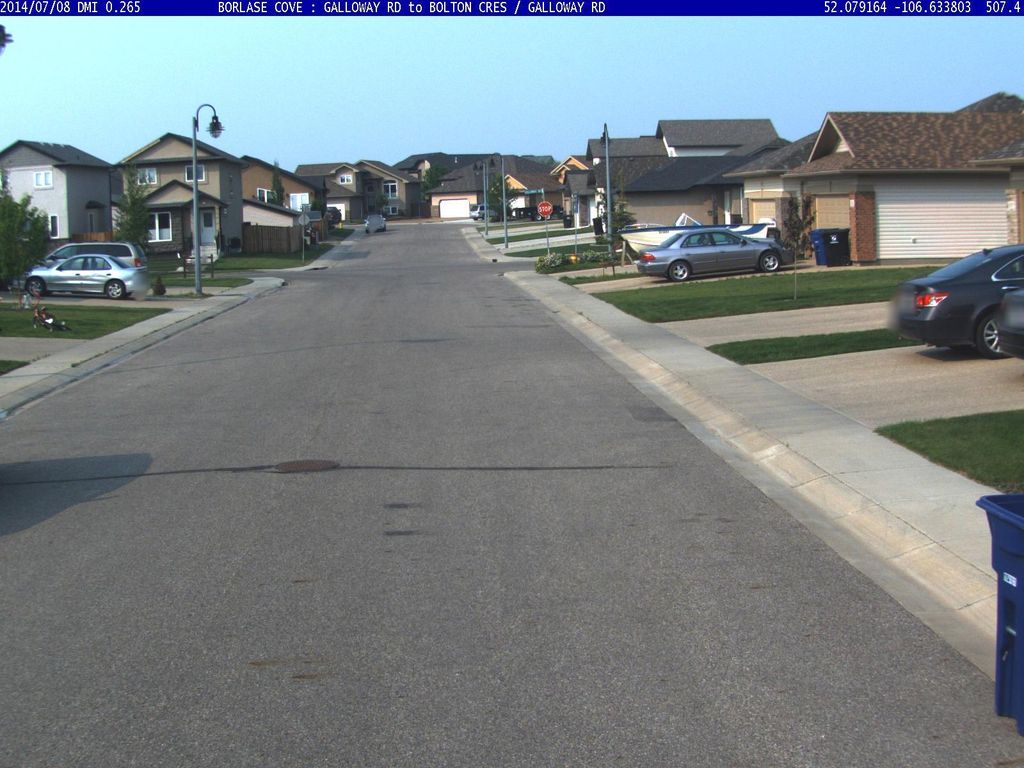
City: saskatoon